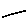
Label: line